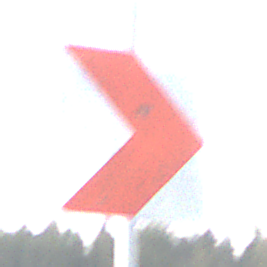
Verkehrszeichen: RichtungstafelnInKurvenKleinLinks
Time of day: SunriseSunset
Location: Outdoor (Nature)
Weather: PartlyCloudy
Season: NotSpecified
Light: Natural